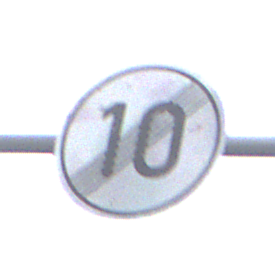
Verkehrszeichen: EndeGeschwindigkeit10
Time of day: MorningAfternoon
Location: Outdoor (Suburban)
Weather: Overcast
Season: NotSpecified
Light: Natural